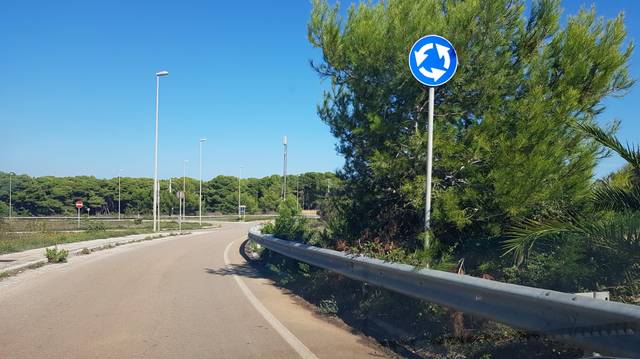
Region: Italy
Coordinates: 40.139, 18.5